Question: When adding a new class, it only creates it with namespace and without usings.
I had no such problem before in VS19. How can i fix it?

I tried to reinstall vs
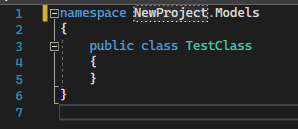
Answer: > As said, Try to add 'new controller class' it would add 'using' block, but
for 'new class' it won't, because, your class doesn't use any
additional refereces which need to add initially, in 'Visual studio'
lastest release for adding new class it won't add any 'using block'
since it doesn't has any reference to add.
If you would just try it before 'dotnet core 3.1' you would see that it would add 'using' block. as below:
<URL>
> Since 'dotnet 5 and 6'compiler automatically adds a set of 'using directives' based on the project type. You can <URL>
'"When Adding Class which required class reference"'
If you add other then your 'self define class' for example 'middleware class' or 'startup' class it would add 'using directives' as required. See the screenshot below:
<URL>
> So hope you get the difference already. It's not an issue, it's a new
features in 'latest dotnet release' to redeem repetitive using
directive monotonously.